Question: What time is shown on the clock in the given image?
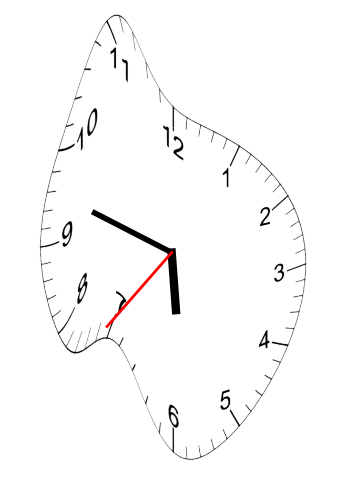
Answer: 05:47:36